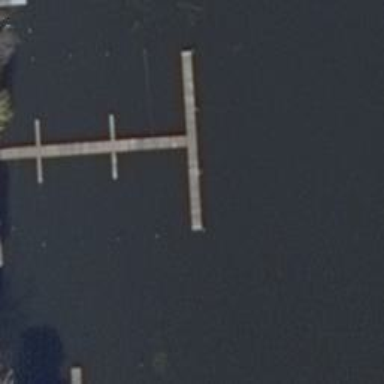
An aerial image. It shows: Man-made pier.